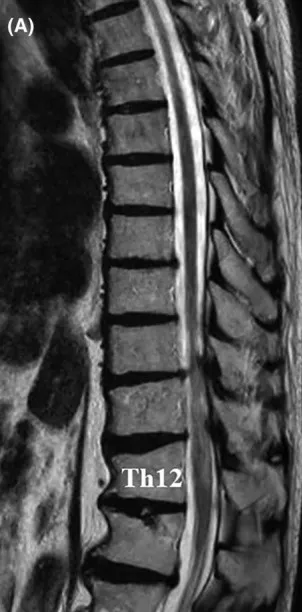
(A) Post-treatment sagittal T2-weighted MRI of the thoracolumbar spine showing the disappearance of edema and flow voids.
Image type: radiology (mri)